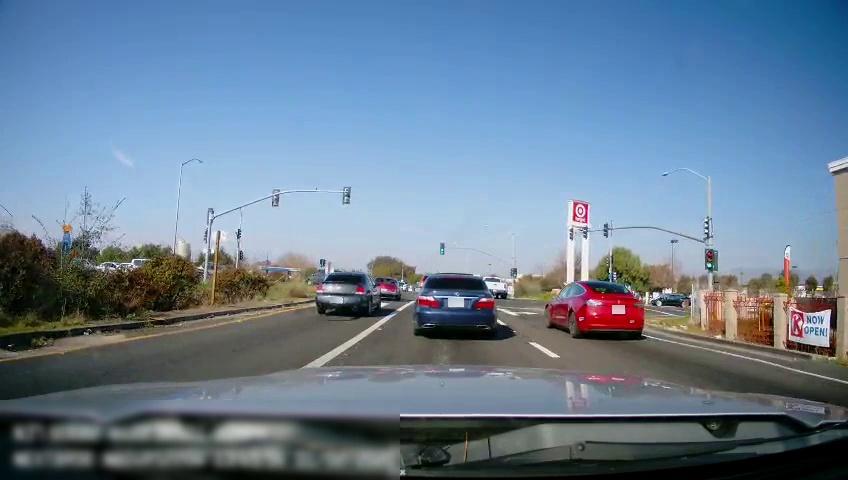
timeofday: Day
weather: Sunny
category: Drivable Space
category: Vehicles | Car
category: Vehicles | Car
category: Vehicles | Car
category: Vehicles | Van
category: Vehicles | Car
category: Vehicles | Truck
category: Vehicles | Car
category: Vehicles | SUV
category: Vehicles | Car
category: Vehicles | Car
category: Vehicles | SUV
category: Vehicles | Car
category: Lanes | Alternate Lane
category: Lanes | Alternate Lane
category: Lanes | Current Lane
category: Lanes | Current Lane
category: Traffic | Lights
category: Traffic | Lights
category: Traffic | Lights
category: Traffic | Lights
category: Traffic | Lights
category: Traffic | Lights
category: Traffic | Lights
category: Traffic | Lights
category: Traffic | Lights
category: Traffic | Lights
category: Traffic | Lights
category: Traffic | Lights
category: Traffic | Lights
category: Traffic | Lights
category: Traffic | Lights
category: Traffic | Lights